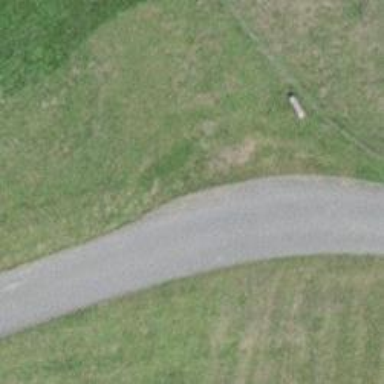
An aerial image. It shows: Passing place on the road.